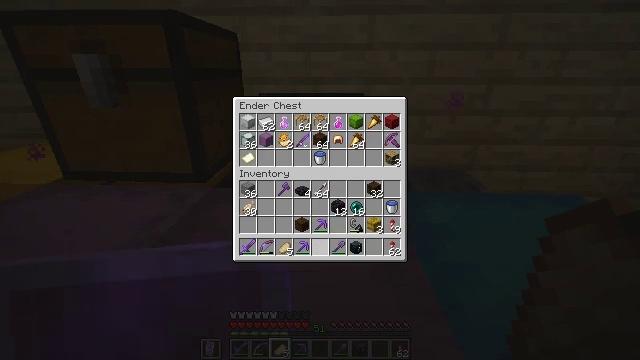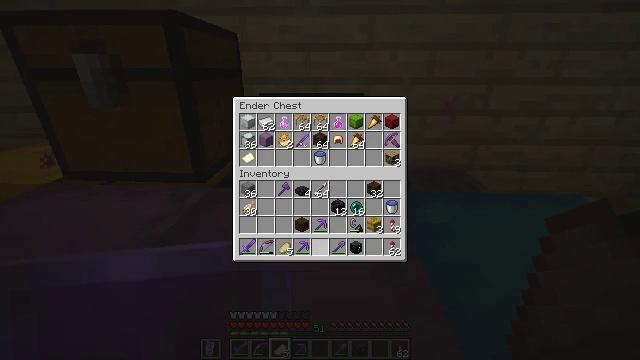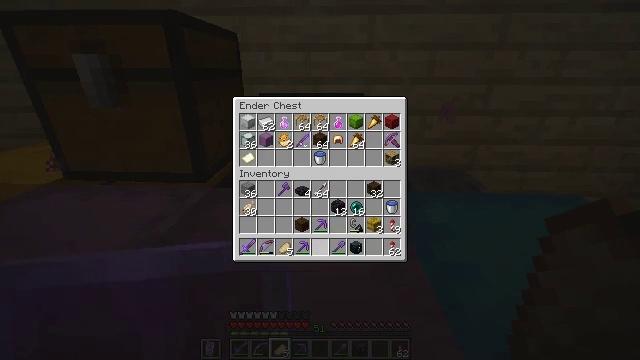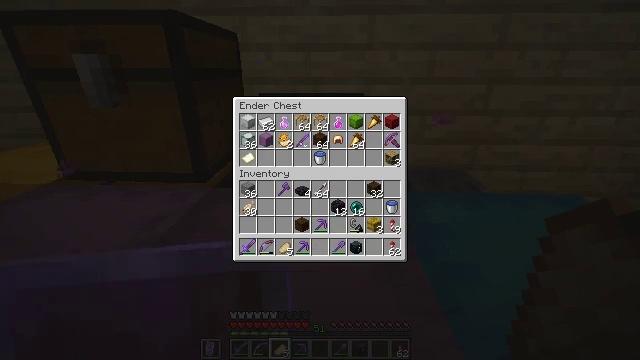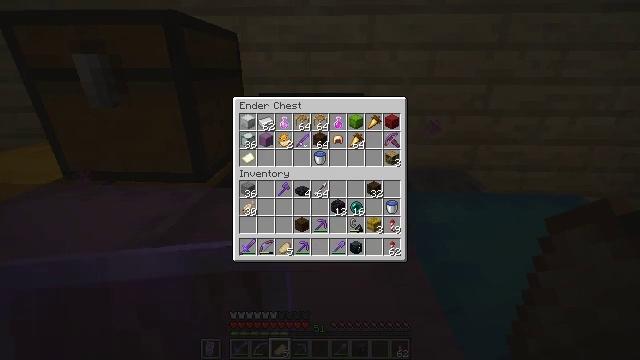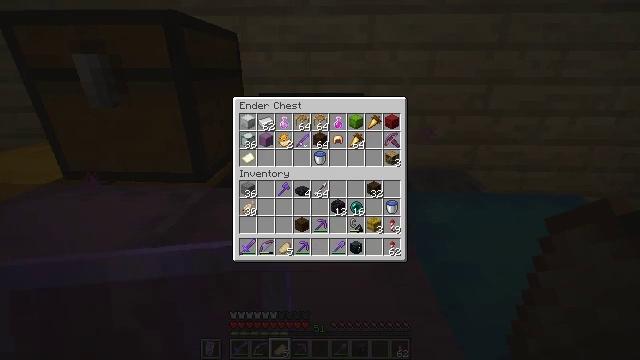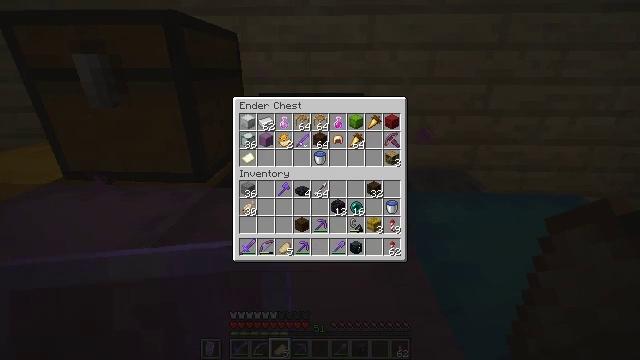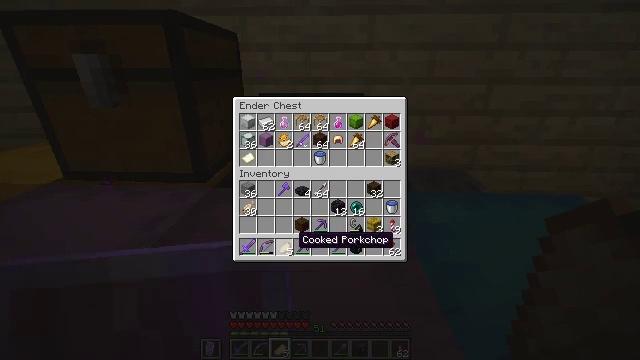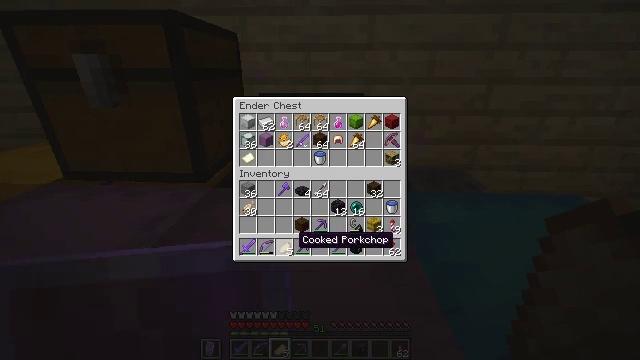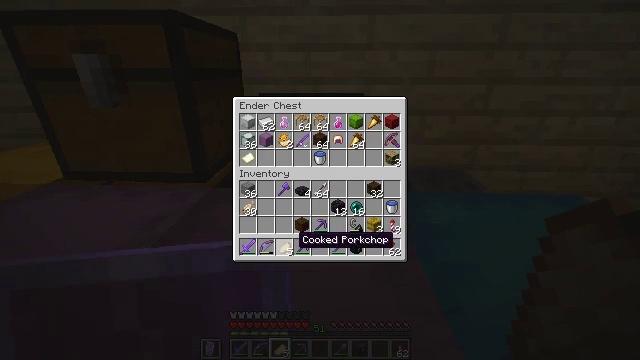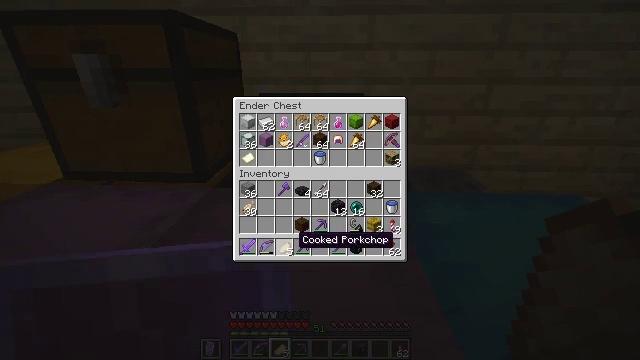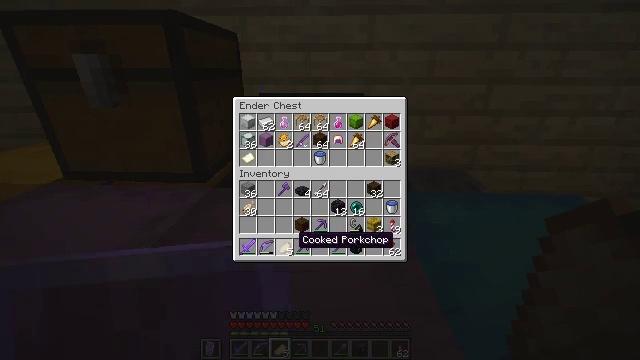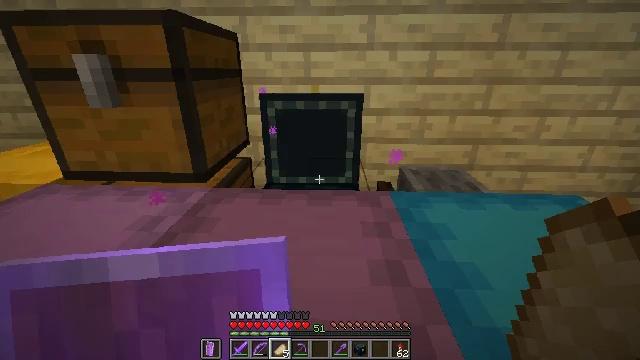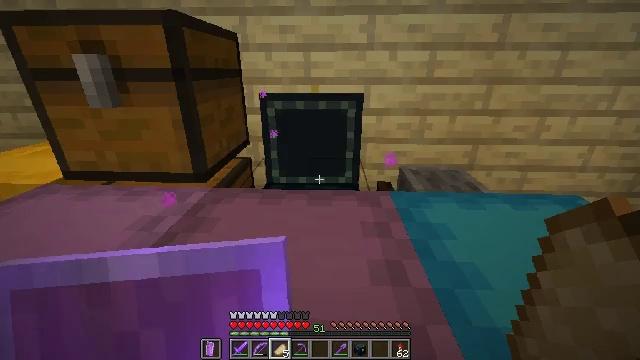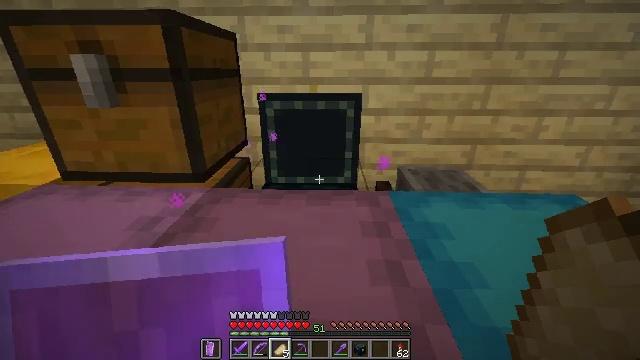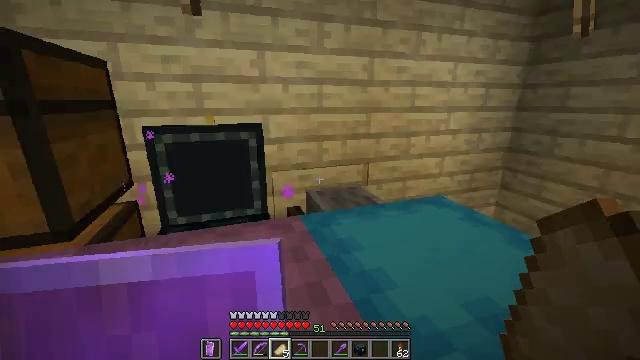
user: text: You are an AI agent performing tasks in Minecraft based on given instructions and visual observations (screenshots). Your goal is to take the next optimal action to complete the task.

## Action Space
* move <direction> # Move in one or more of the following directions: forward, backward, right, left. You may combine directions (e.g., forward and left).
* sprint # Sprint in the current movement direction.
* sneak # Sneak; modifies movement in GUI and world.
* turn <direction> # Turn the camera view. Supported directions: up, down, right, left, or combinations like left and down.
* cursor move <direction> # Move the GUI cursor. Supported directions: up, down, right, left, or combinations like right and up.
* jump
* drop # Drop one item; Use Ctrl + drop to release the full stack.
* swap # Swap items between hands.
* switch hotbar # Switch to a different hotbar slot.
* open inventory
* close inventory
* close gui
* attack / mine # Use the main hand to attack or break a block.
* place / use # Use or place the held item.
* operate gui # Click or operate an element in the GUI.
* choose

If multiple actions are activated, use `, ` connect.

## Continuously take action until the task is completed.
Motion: motion action
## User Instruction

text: Break the grass block.
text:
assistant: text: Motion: no_op
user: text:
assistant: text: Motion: no_op
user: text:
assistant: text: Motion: no_op
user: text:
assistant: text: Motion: no_op
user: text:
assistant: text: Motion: no_op
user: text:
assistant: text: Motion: turn left
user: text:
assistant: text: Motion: turn down
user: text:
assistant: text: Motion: no_op
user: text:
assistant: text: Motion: no_op
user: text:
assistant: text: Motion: no_op
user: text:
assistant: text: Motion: no_op
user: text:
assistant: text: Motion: no_op
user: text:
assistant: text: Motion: no_op
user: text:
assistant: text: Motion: no_op
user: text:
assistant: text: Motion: turn right and up
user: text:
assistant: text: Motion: turn right and up
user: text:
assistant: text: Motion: move forward, turn right and up
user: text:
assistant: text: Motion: move forward, turn right
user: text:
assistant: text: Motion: move forward, turn right and up
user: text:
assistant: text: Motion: move forward, turn right and up
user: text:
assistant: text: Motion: move forward
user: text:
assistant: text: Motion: move forward and move right
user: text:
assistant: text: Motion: move forward and move right, turn right and down
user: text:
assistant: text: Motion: move forward and move right, turn right
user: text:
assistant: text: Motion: move forward
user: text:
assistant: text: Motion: move forward
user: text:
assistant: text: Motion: move forward
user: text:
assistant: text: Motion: move forward, turn right and down
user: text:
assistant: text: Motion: move forward and move right, turn right and down
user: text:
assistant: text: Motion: move forward and move right